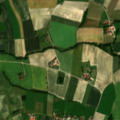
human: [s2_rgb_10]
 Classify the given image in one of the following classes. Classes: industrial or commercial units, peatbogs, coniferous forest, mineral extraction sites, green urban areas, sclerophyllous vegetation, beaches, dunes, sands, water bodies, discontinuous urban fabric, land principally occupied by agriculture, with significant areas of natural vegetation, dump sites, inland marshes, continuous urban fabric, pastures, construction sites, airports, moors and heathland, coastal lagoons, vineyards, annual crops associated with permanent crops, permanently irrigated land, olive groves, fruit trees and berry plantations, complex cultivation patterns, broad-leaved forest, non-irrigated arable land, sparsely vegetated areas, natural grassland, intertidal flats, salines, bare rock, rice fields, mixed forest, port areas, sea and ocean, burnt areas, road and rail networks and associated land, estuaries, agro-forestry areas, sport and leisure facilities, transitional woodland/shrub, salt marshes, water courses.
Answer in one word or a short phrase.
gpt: non-irrigated arable land, pastures, land principally occupied by agriculture, with significant areas of natural vegetation, mixed forest